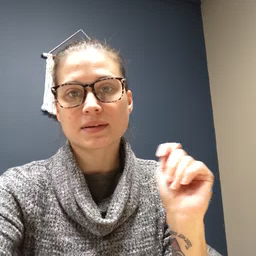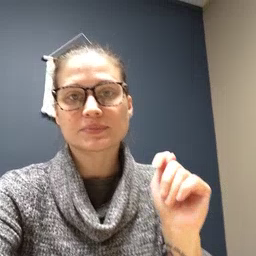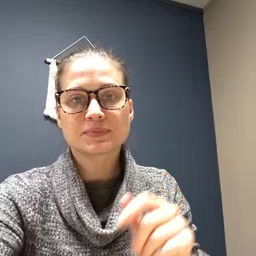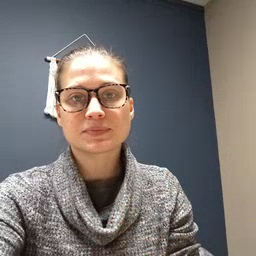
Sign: potty